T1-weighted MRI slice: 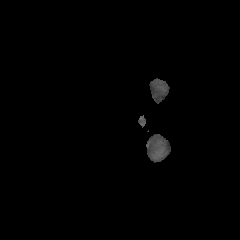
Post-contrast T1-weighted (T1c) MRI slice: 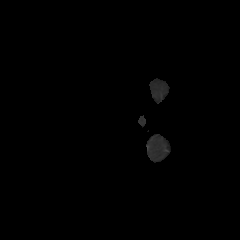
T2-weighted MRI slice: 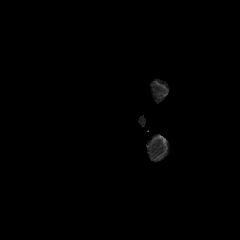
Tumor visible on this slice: no